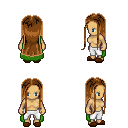
a pixel art fantasy rpg character, female body template, human, tanned skin, green cape, white pants, brown extra-long hairstyle, brown slippers, four views (front, back, left, right), 2x2 character sprite sheet, small pixel art, hard edges, no anti-aliasing